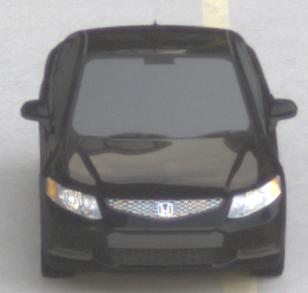
Make: Honda
Model: Civic Limousine 1.8
Detailed model: Civic (IX) Limousine
Model produced from: 2014/05
Model produced until: 2017/06
Doors: 4
Color: black
Road condition: dry road
Daytime: sunrise or sunset
Contrast: medium contrast